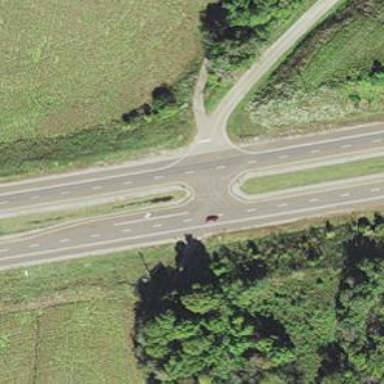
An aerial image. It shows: Trunk highway.